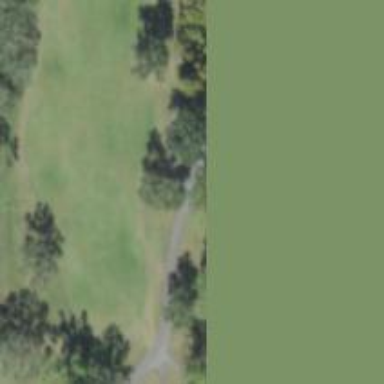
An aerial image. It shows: Path for golf carts.